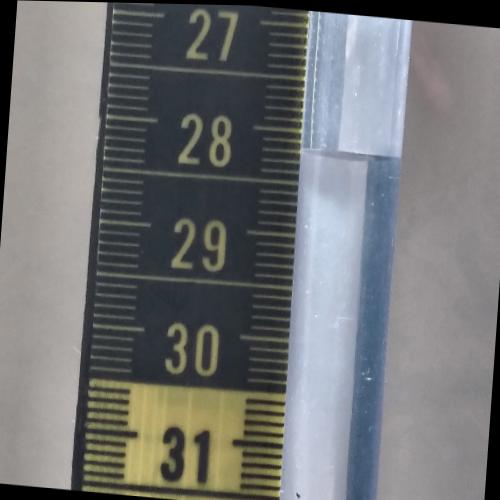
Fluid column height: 28.2 cm